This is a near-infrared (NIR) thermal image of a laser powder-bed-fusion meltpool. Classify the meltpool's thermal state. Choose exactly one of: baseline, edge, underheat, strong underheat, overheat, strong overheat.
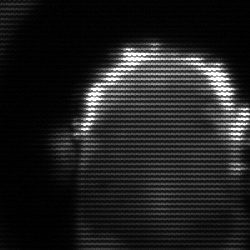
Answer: baseline